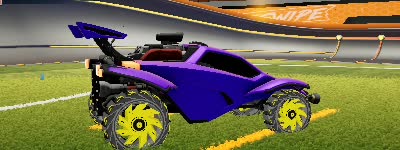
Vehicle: octane